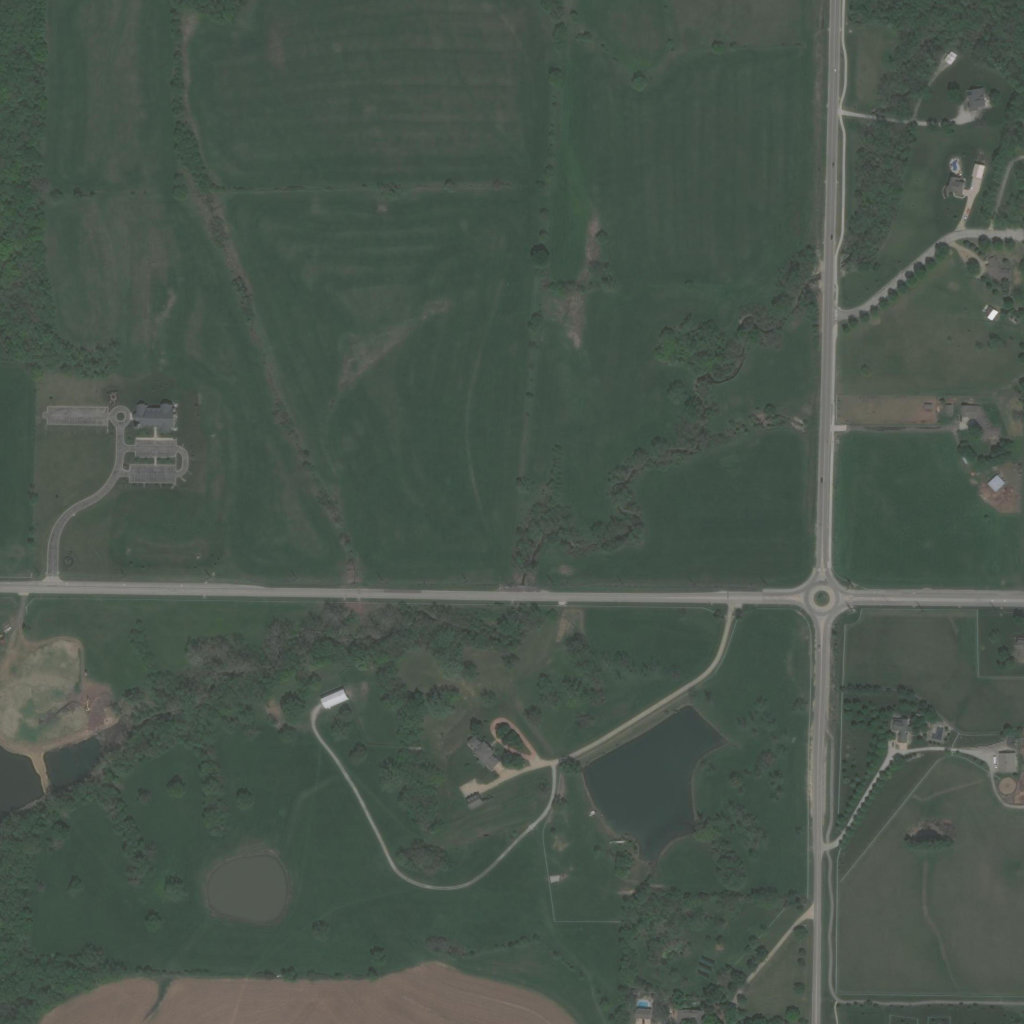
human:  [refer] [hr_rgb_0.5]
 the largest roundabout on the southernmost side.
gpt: <box>[[78, 56, 81, 60, 0]]</box>

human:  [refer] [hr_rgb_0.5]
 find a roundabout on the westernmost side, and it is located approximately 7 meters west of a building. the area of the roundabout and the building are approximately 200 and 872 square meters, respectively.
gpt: <box>[[10, 39, 12, 41, 0]]</box>

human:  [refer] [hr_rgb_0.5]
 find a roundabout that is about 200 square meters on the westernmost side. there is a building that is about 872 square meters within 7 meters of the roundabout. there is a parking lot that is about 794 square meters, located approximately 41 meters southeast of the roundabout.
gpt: <box>[[10, 39, 12, 41, 0]]</box>